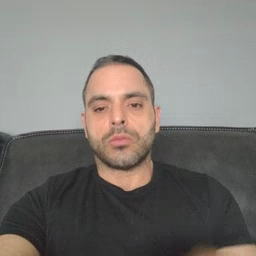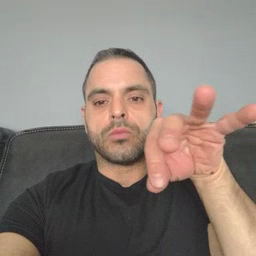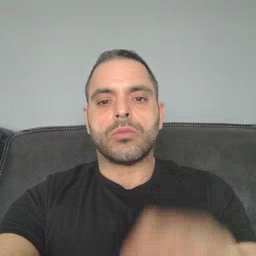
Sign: find